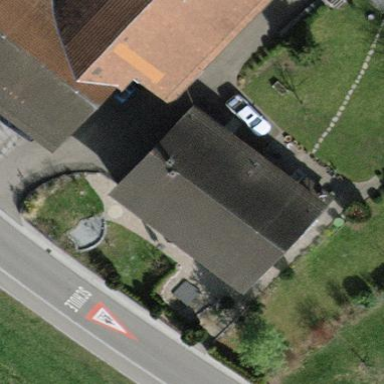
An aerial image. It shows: Terrace building.